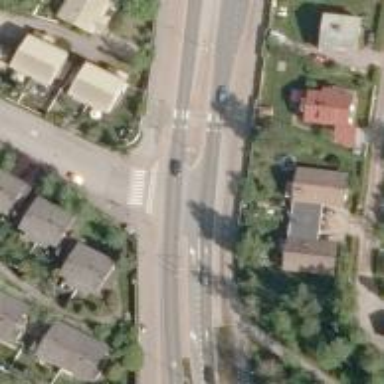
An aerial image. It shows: Uncontrolled road crossing.